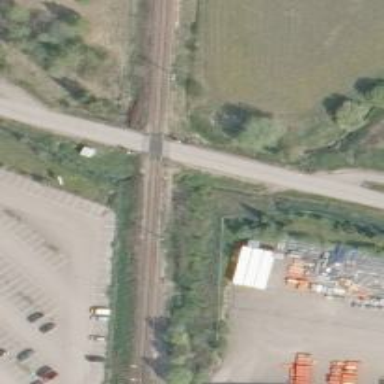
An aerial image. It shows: Railway signal.